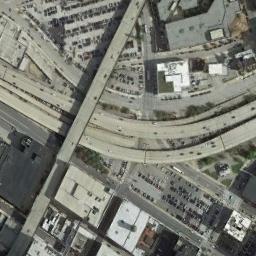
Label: overpass